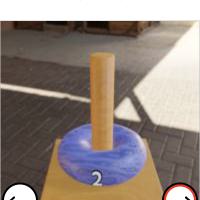
Task: sum
Answer: 2